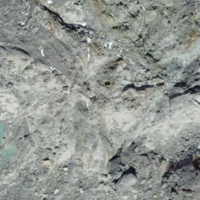
EUNIS habitat code: 49
Species observed at this site:
Capra ibex